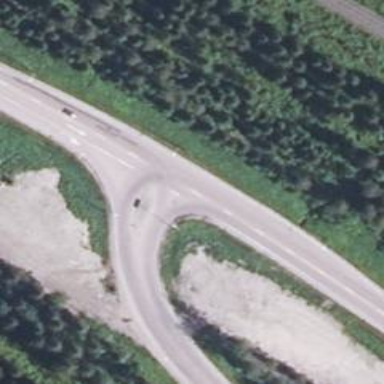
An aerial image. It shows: Trunk link highway with tertiary functional class.